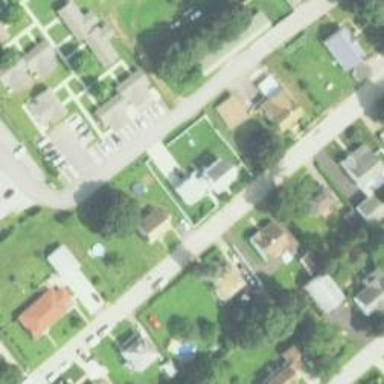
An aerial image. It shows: Residential driveway.